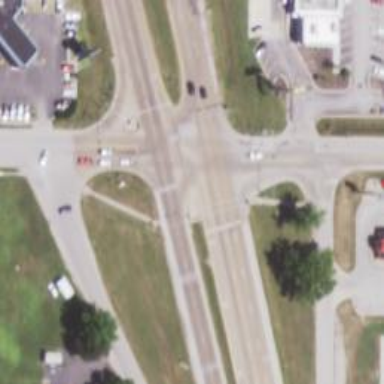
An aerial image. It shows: Footway that serves as traffic island.